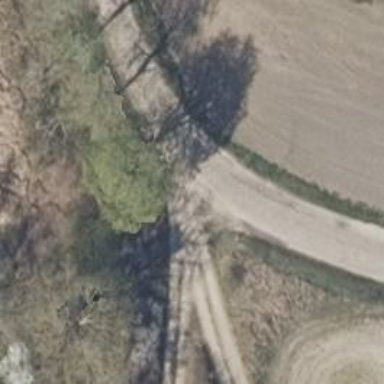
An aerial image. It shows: Secondary road.